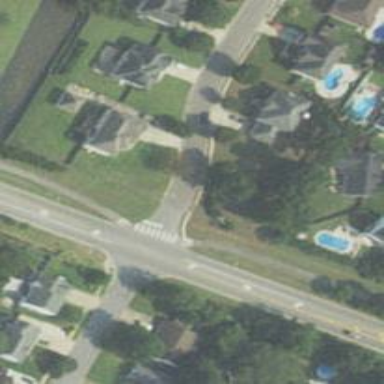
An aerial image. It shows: Uncontrolled road crossing.